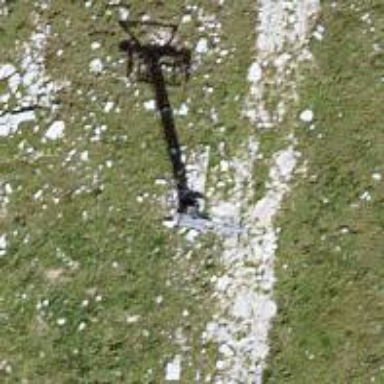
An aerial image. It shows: Pylon for aerialway.